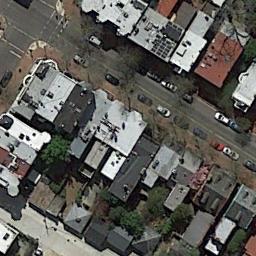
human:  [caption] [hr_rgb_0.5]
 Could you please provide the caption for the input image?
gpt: The dense residential is next to the road with some cars .

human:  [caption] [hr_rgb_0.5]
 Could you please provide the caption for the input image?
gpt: The distance between the houses is very small .

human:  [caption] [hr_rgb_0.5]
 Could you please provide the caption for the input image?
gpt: A dense residential area has lots of houses next to each other while a road goes through the residential area .

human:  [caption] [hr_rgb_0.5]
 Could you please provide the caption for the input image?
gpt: There are many roads and neatly arranged houses and trees and many vehicles in densely populated areas .

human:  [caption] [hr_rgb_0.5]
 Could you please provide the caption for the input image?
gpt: There are some white buildings and black buildings on dense residential area .